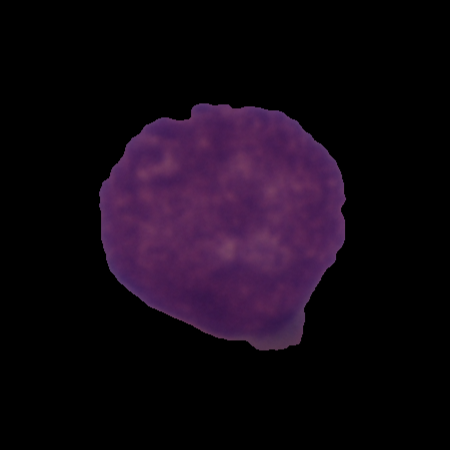
Label: cancer